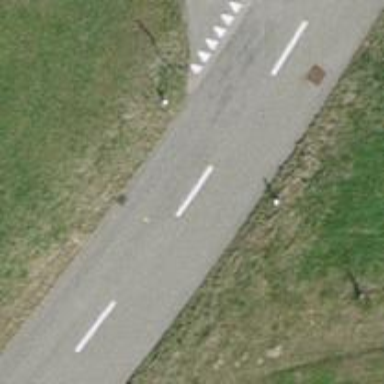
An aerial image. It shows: Asphalt road classified as tertiary.